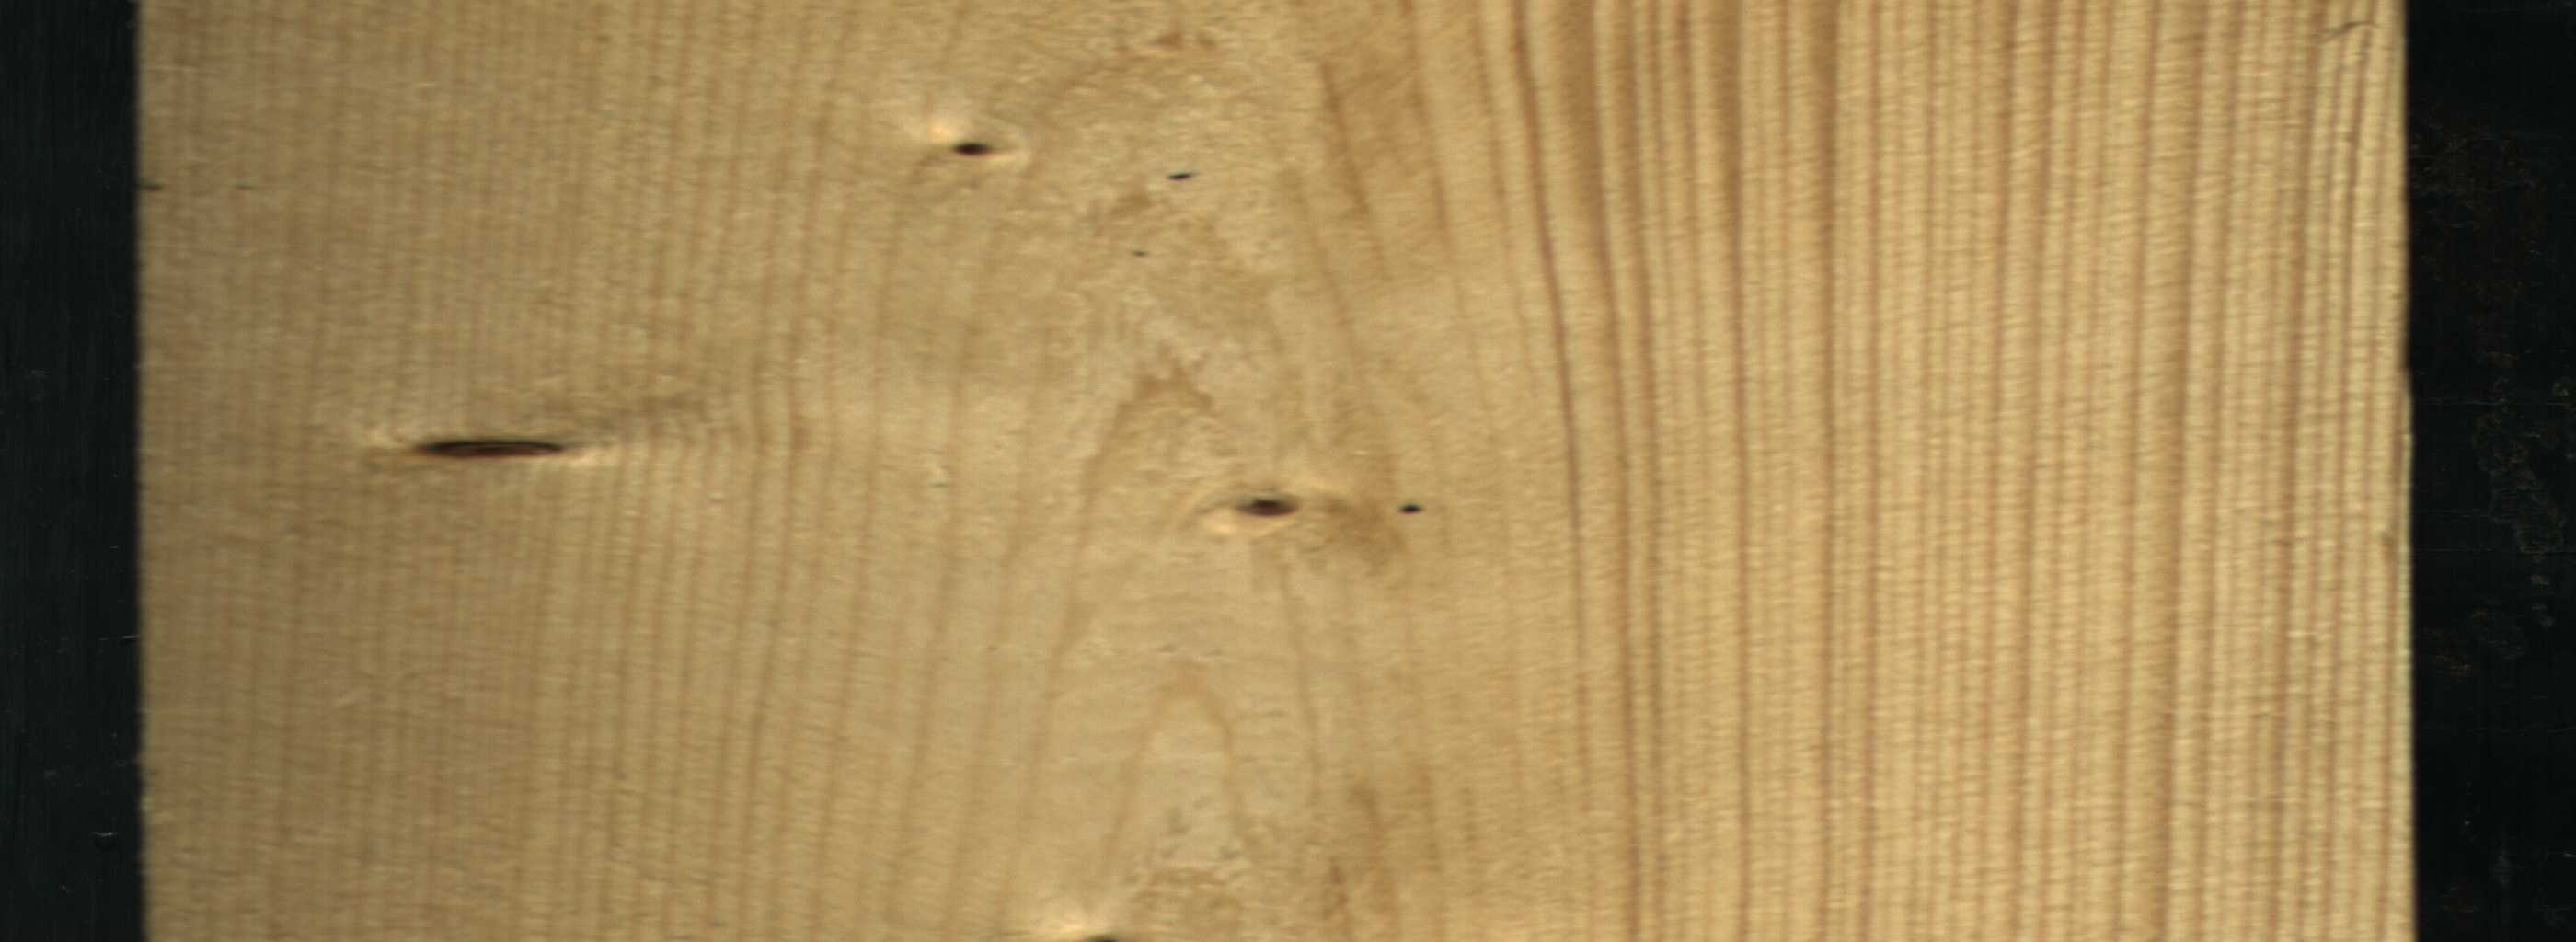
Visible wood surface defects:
Dead_Knot
Dead_Knot
Live_Knot
Live_Knot